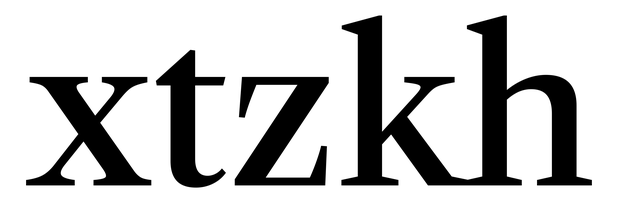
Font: LibreCaslonText_Medium